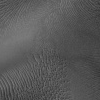
Atmospheric dust classification: not_dusty